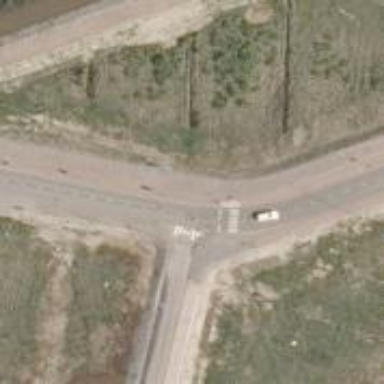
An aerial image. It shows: Crossing on cycleway.